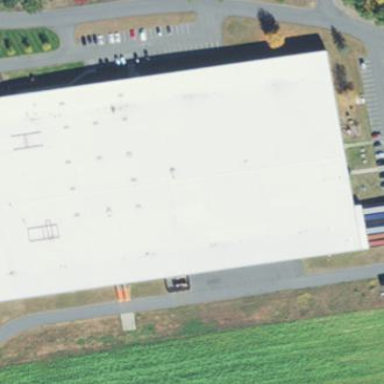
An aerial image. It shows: Wholesale shop within building.